Lunar surface albedo tile
Center latitude: -20.869
Center longitude: -29.36
Resolution (meters per pixel, mean): 157.38
Tile area (km^2): 25464
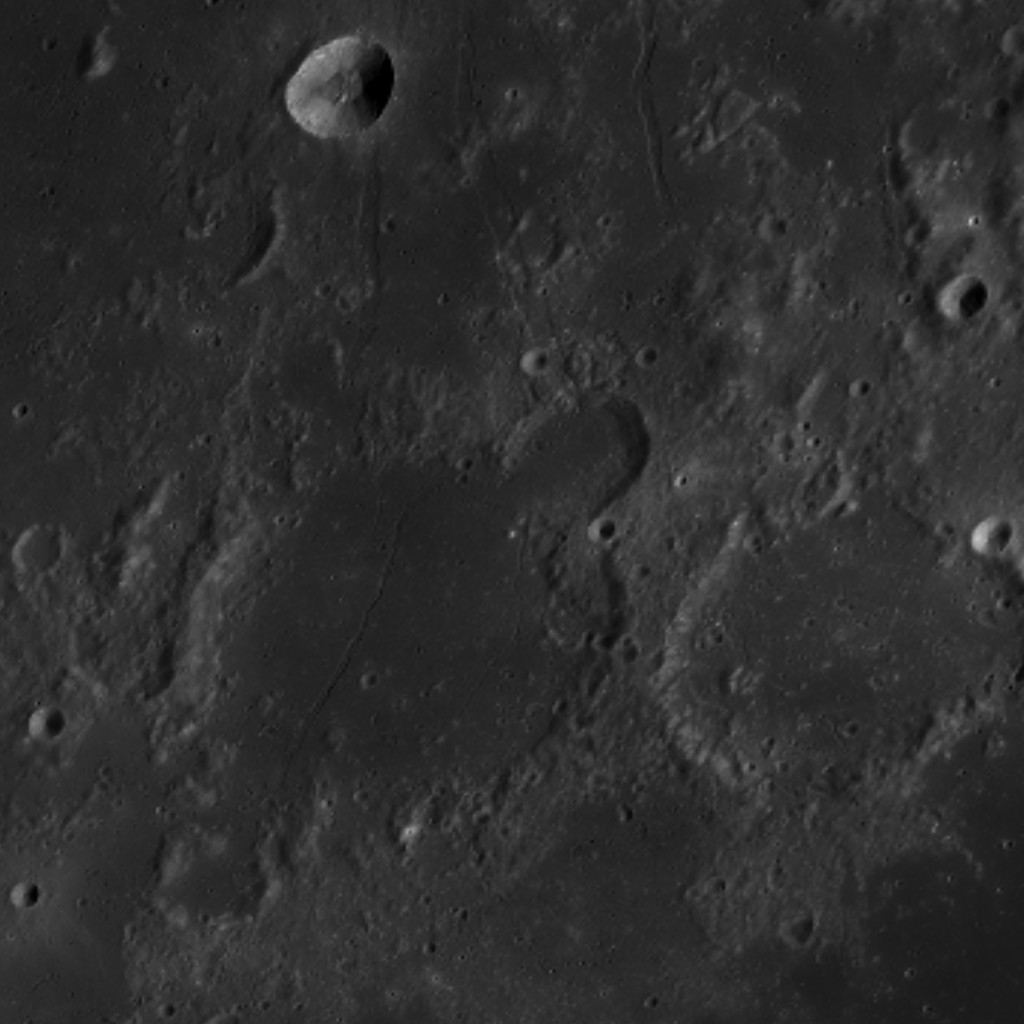